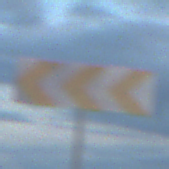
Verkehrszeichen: RichtungstafelnInKurvenGrossRechts
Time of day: SunriseSunset
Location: Outdoor (Nature)
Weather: PartlyCloudy
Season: NotSpecified
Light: Natural